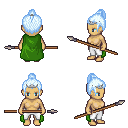
a pixel art fantasy rpg character, female body template, human, tanned skin, green cape, white pants, white cyan short topknot hairstyle, silver tiara, spear, four views (front, back, left, right), 2x2 character sprite sheet, small pixel art, hard edges, no anti-aliasing